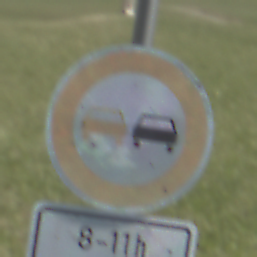
Verkehrszeichen: Ueberholverbot
Zusatzzeichen unten: ZeitangabenOhneBeschraenkungAufWochentage2
Umgebung: Outdoor, Nature
Tageszeit: MorningAfternoon
Wetter: PartlyCloudy
Licht: Natural
Jahreszeit: NotSpecified
Kontrast: HighContrast